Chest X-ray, PA view. Patient: 50 years old, sex F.
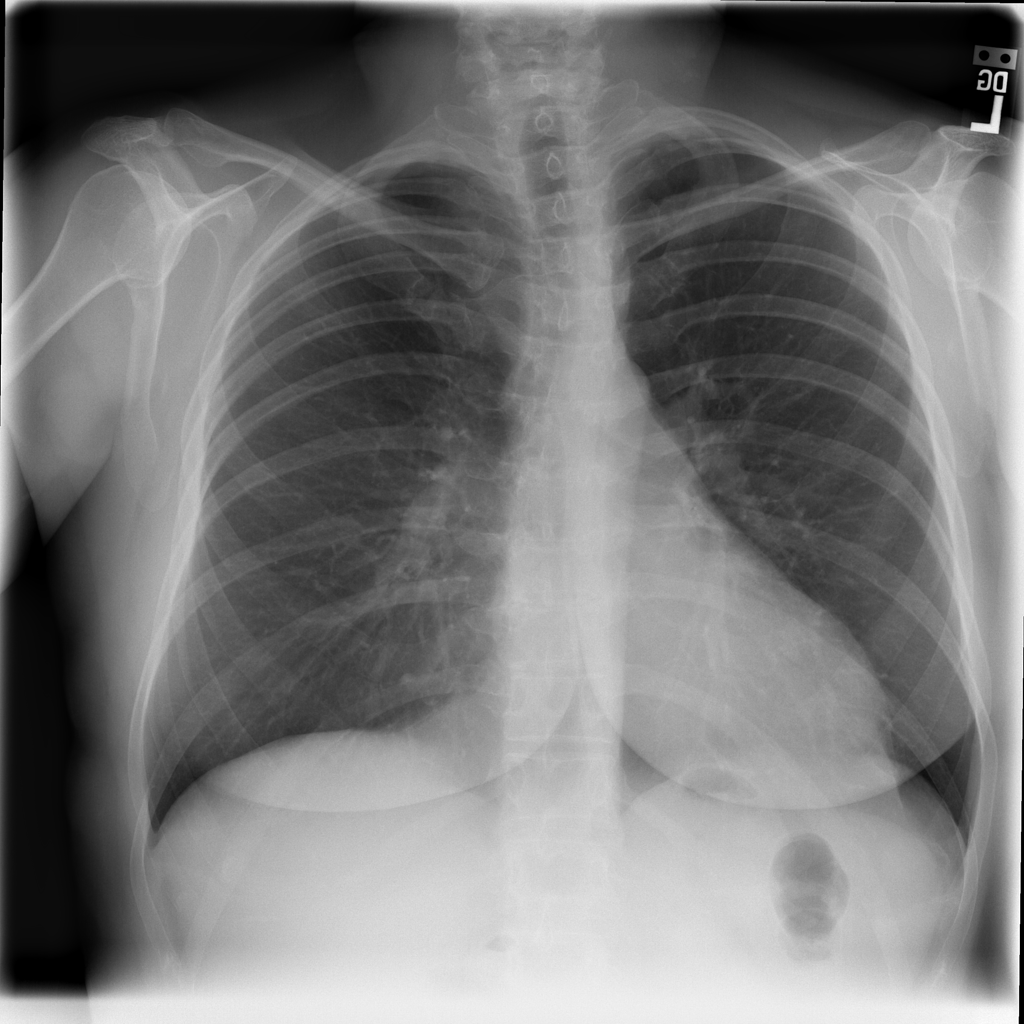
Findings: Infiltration